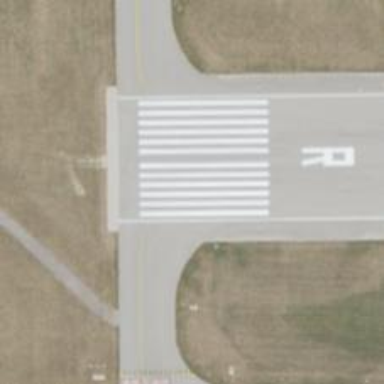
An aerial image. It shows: View of taxiway at the airport.